Question: Using svgpanzoom, angularjs and jquery i'm building a SPA designed to view different SVG.
It's working with firefox (except for some other issues) but not on chrome.
In my html I have this :
'''
<object id="svgElement" type="image/svg+xml" data="../SVG/{{currentLanguage}}/{{currentCartography}}.svg">
It seems your browser doesn't support SVG.
</object>
'''
In my controller file I have outside of the controller :
'''
window.onload = function() {
document.getElementById("svgElement").style.width = window.screen.availWidth + "px";
document.getElementById("svgElement").style.height = window.screen.availHeight + "px";
window.panZoom = svgPanZoom('#svgElement', {
zoomEnabled: true,
controlIconsEnabled: true,
fit: true,
center: true,
minZoom: 0.75,
maxZoom: 50,
zoomScaleSensitivity: 0.25,
dblClickZoomEnabled: true
});
'''
};
Inside my controller :
'''
$scope.changeSVG = function (fileName) {
$scope.currentCartography = fileName;
window.panZoom.destroy();
svgPanZoom('#svgElement').destroy();
/* document.getElementById("svgElement").setAttribute("data", fileName);
alert(document.getElementById("svgElement").getAttribute("data")); */
window.panZoom = svgPanZoom('#svgElement', {
zoomEnabled: true,
controlIconsEnabled: true,
fit: true,
center: true,
minZoom: 0.75,
maxZoom: 50,
zoomScaleSensitivity: 0.25,
dblClickZoomEnabled: true
});
};
'''
I tried a few logs to see what's happening :
You can see them more in detail at this git issue : <URL>
From what I understand, this.options.svg is displayed as a SVG element in Firefox while it is showed as a html element in Chrome.
Additionnally to those posted, I also tried :
'''
var x = document.getElementsByTagName("object");
console.log(x[0]);
var safeCTM = this.options.svg.createSVGMatrix()
'''
which gives on firefox :
'''
<object id="svgElement" data="../SVG/en/A_Glo_AF.svg" type="image/svg+xml" style="width: 1440px; height: 900px;">
'''
While on chrome the result is :

I can't figure out why this is happening, and why only with Chrome.
There is a lite example there : <URL>
(You can change svg using the menu by moving the mouse on the left edge, another issue I have is that I need to click twice in order to change it properly)
Another weird thing about all this is : online via Plunker, it also works on Chrome. But locally, after downloading the zip, it doesnt.
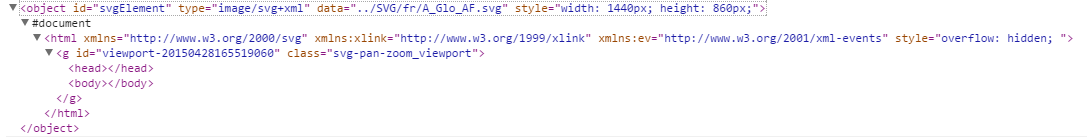
Answer: Ok, so the issue came from angularJS :
'''
<object id="svgElement" type="image/svg+xml" data="../SVG/{{currentLanguage}}/{{currentCartography}}.svg">
It seems your browser doesn't support SVG.
</object>
'''
It looks like Chrome doesn't accept the object because at the page loading, my angular variable are not set yet.
I resolved this by doing :
'''
<object ng-show="currentCartography" id="svgElement" type="image/svg+xml" data="../SVG/{{currentLanguage}}/{{currentCartography}}.svg">
It seems your browser doesn't support SVG.
</object>
'''